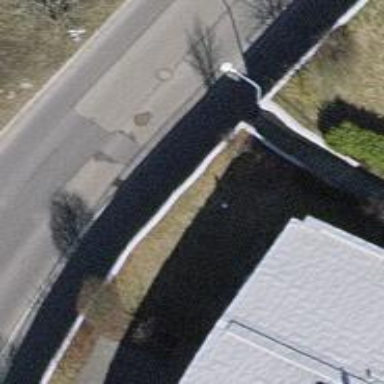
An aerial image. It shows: Wall is shown in the image.